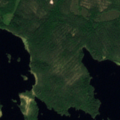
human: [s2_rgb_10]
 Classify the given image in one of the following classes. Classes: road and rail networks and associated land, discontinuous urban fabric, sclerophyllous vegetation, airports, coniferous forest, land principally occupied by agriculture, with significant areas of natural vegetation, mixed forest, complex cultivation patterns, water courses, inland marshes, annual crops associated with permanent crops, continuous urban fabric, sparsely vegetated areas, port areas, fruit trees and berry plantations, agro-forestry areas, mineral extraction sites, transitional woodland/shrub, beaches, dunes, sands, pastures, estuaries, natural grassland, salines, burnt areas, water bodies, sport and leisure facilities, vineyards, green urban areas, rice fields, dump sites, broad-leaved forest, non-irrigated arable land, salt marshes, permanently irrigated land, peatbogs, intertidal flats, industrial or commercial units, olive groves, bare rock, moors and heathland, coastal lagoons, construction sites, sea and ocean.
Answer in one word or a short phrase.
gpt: coniferous forest, transitional woodland/shrub, water bodies